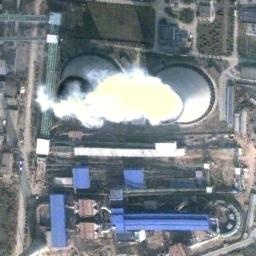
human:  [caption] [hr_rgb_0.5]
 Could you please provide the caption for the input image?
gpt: In the thermal power station there are many machines and equipment, pipelines, and two cooling towers that are steaming .

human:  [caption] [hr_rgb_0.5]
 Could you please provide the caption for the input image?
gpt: Two thermal power stations are spouting smoke .

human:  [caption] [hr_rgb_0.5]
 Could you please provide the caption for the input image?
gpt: The thermal power station is on the grass next to some buildings with white mist above .

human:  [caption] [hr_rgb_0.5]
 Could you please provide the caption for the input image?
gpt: There are many buildings of different shapes next to the thermal power station .

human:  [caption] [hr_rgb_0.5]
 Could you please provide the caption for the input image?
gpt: There are several blue buildings and two chimneys on the thermal power station .